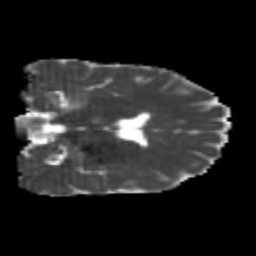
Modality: MD
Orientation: coronal
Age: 21
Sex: male
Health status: healthy
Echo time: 0.074 s